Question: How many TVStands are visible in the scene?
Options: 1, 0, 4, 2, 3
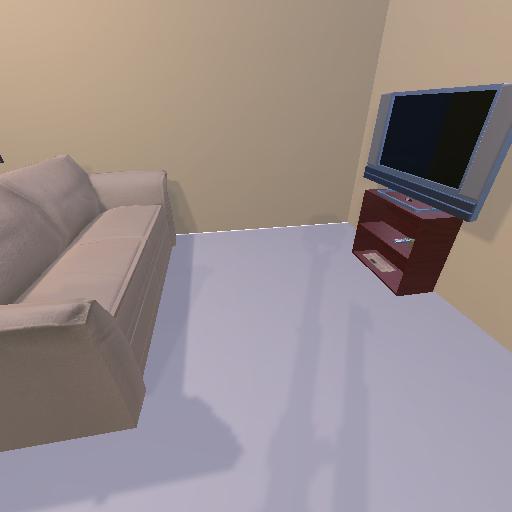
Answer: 1